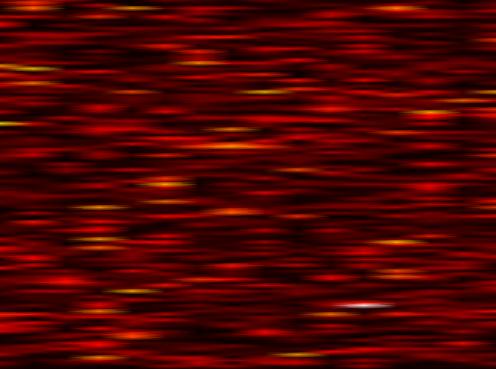
Label: FOFDM